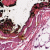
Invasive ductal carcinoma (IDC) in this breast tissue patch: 0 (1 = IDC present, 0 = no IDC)